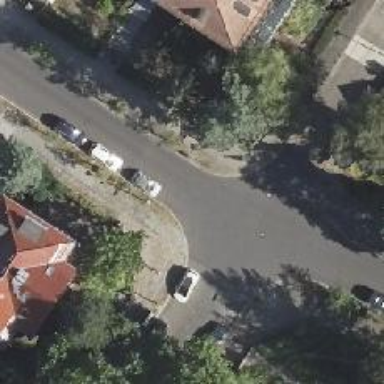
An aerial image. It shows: Asphalt footpath with unmarked crossing.